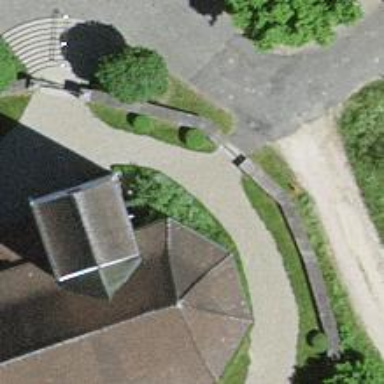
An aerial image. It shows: Stele war memorial which is of historic significance.